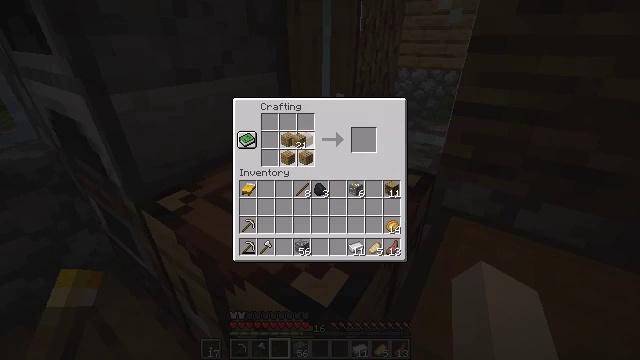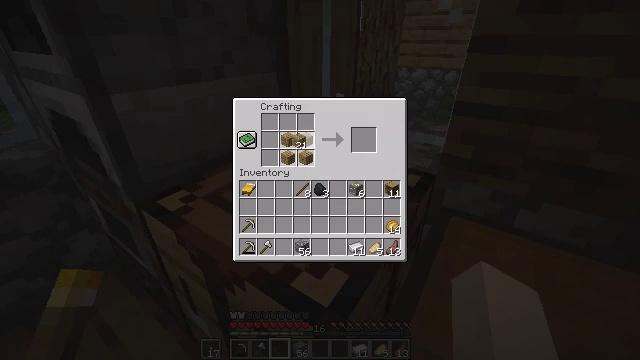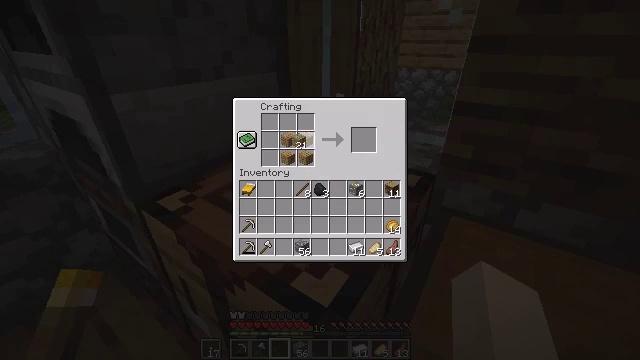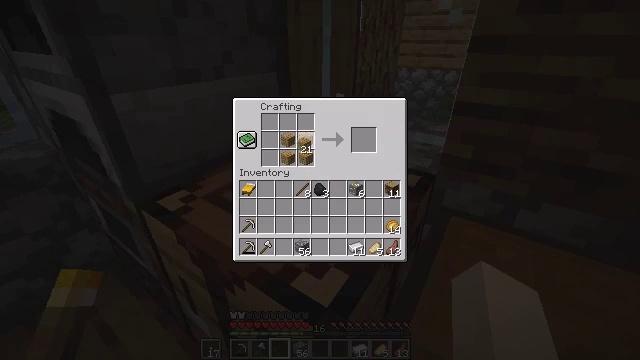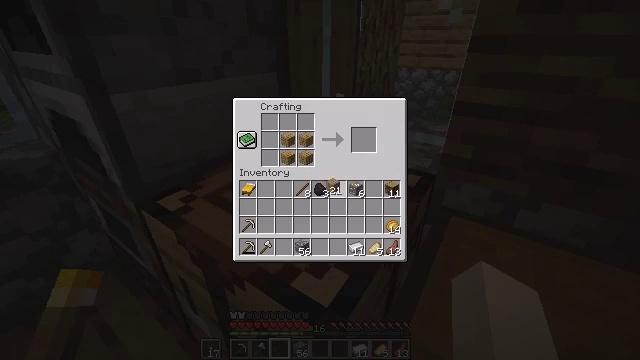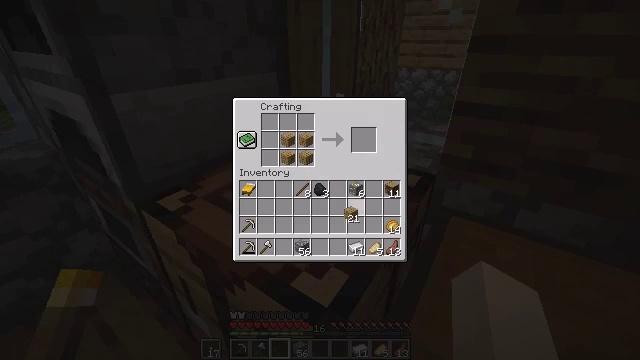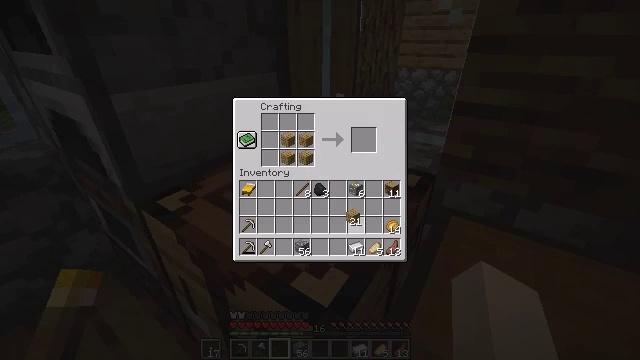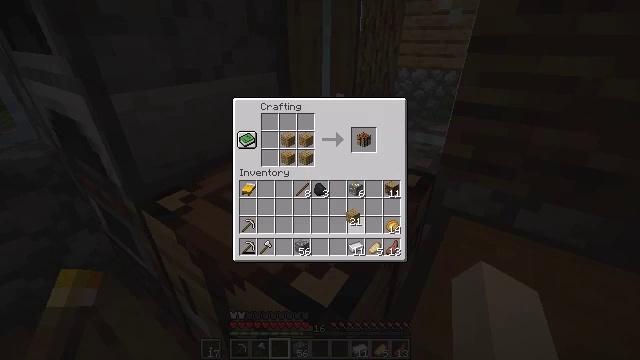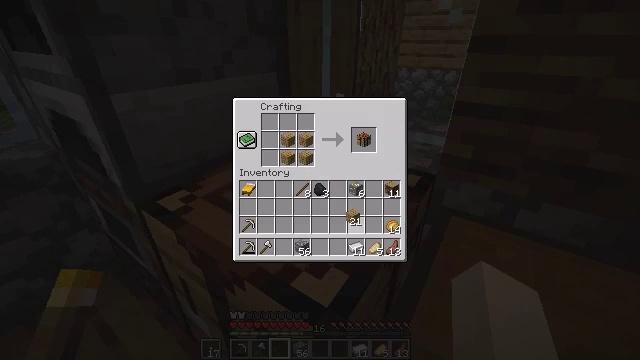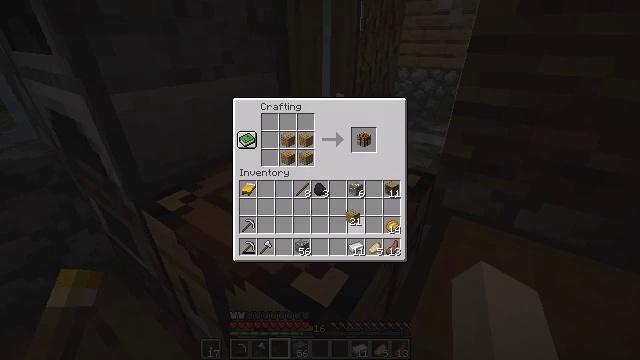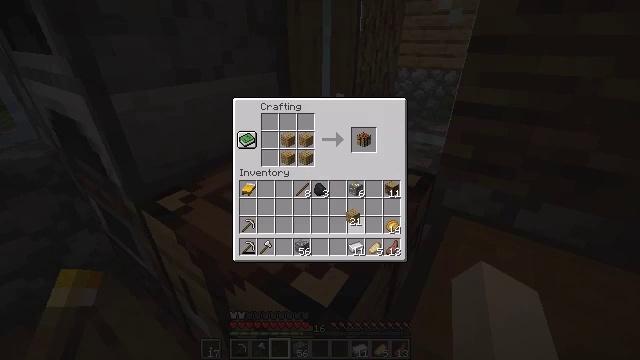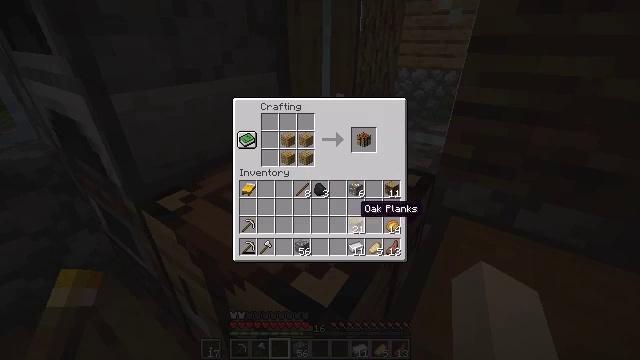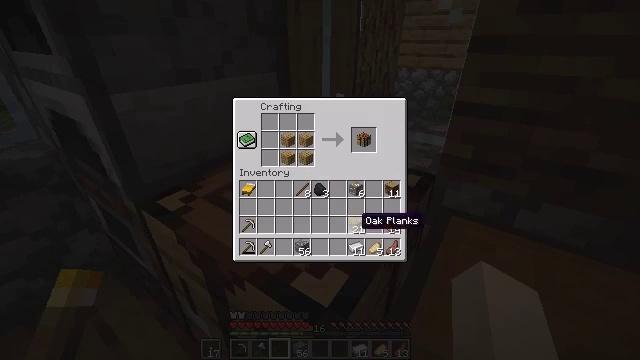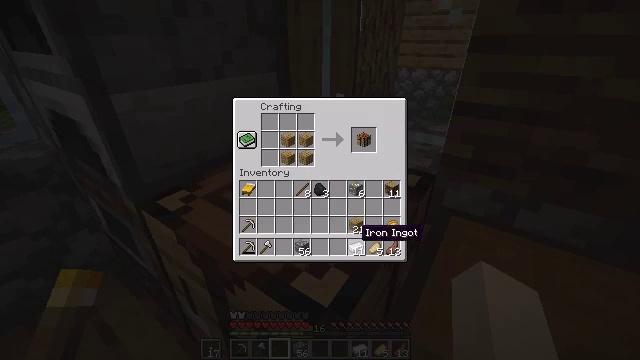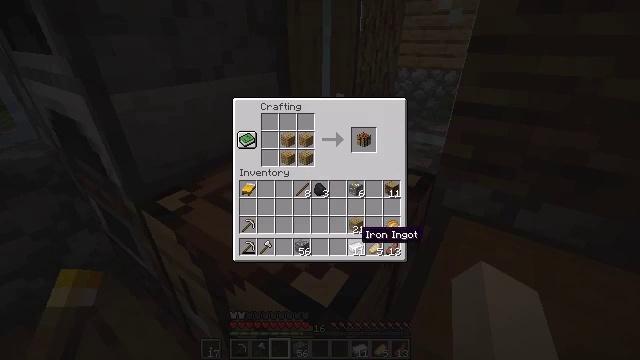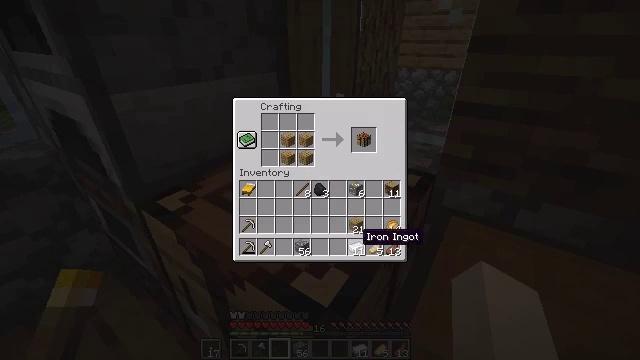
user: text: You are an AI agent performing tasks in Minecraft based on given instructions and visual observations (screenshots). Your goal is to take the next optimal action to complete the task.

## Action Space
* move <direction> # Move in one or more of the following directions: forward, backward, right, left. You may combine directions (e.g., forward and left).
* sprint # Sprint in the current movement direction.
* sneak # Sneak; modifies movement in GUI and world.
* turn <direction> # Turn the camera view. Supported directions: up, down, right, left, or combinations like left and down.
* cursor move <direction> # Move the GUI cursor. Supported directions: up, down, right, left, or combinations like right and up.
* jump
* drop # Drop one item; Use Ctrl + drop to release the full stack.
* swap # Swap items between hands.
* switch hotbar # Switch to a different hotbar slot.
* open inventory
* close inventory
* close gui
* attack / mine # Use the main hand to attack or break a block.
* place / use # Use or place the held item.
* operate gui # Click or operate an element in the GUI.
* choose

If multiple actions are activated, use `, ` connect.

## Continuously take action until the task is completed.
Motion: motion action
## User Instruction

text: Combine materials on the crafting table to create a smithing table.
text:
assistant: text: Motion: choose
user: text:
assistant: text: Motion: no_op
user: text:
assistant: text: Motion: no_op
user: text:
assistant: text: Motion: cursor move right and down
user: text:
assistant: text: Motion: cursor move right and down
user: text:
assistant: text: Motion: no_op
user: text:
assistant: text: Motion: no_op
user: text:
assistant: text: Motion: operate gui
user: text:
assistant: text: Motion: operate gui
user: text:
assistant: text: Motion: operate gui
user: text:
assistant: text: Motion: no_op
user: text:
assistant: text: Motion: cursor move down
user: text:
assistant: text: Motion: cursor move down
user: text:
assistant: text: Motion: no_op
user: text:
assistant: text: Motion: no_op
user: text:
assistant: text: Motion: no_op
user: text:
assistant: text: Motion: no_op
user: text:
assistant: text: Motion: operate gui
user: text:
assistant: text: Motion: operate gui
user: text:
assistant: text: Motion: cursor move left and up
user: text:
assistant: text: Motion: cursor move left and up
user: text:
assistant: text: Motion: cursor move up
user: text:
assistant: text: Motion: cursor move up
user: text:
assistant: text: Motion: no_op
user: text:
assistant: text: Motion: no_op
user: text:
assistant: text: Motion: cursor move up
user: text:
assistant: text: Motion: no_op
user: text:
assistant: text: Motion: no_op
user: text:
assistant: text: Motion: no_op
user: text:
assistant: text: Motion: choose